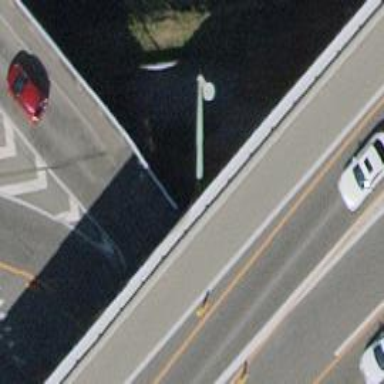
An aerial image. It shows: Tertiary road with asphalt surface.